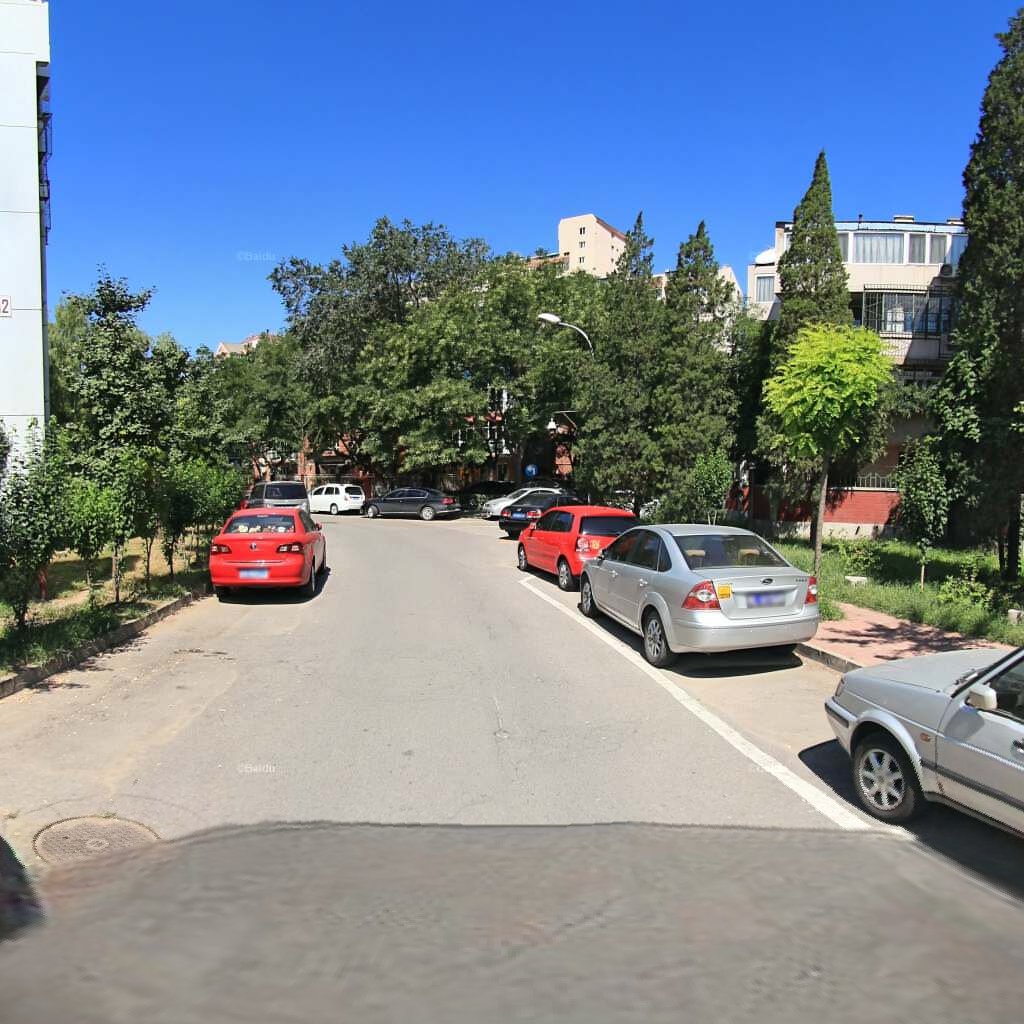
Region: Haidian
Road damage annotations: pothole, manhole cover, alligator crack, alligator crack